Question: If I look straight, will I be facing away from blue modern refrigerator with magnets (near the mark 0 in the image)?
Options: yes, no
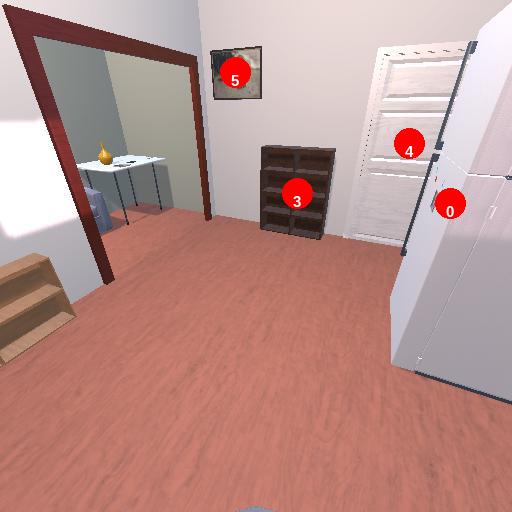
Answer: yes